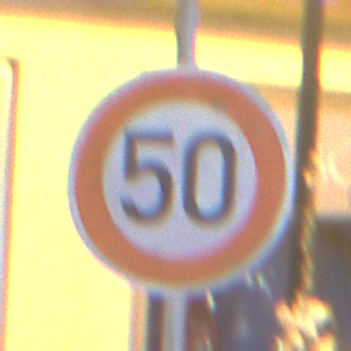
Verkehrszeichen: Geschwindigkeit50
Umgebung: Outdoor, Urban
Tageszeit: Night
Wetter: Overcast
Licht: Artificial
Jahreszeit: Winter
Kontrast: MediumContrast